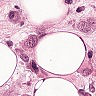
Metastatic tissue present: yes